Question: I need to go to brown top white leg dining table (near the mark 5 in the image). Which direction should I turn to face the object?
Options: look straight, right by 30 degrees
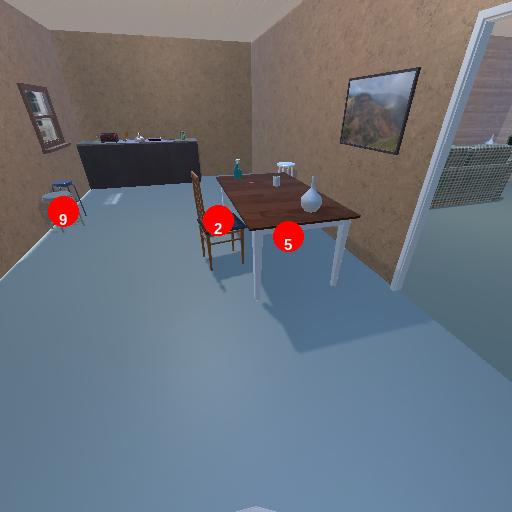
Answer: look straight